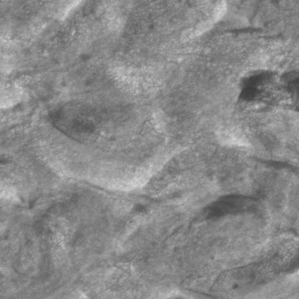
Label: non_frost